Question: In my application i want load the gif images in my view and also controls stop and continue animating.
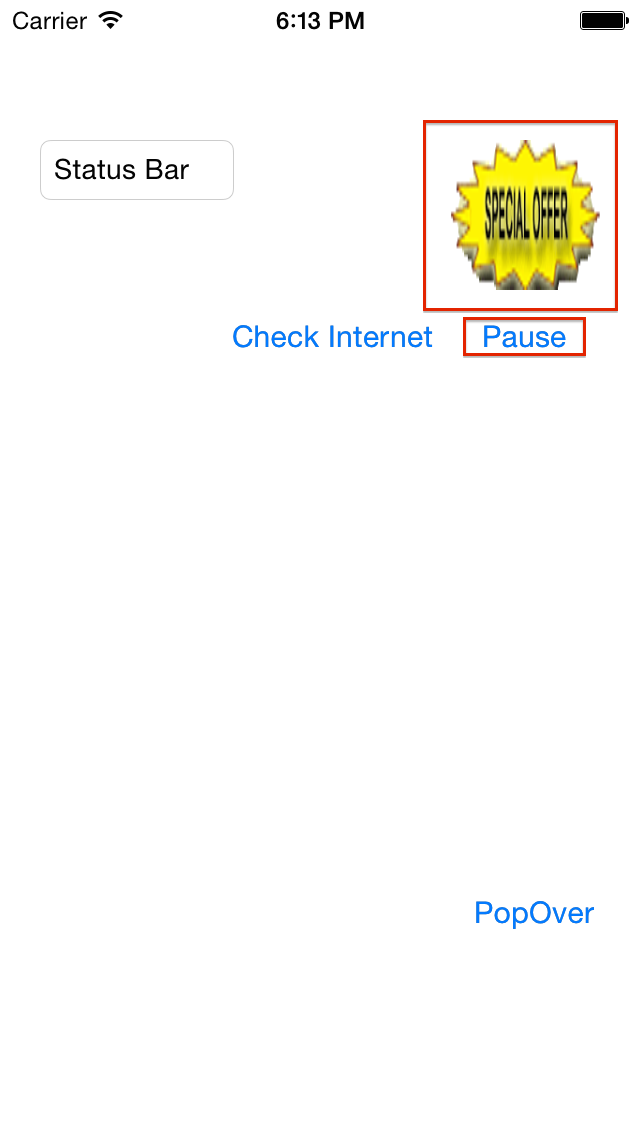
Answer: Kindly follow the below tutorial that may help you.
<URL>
Step 1:
'''
Download library from below url and add it on your project.
https://drive.google.com/folderview?id=0B5JC34Lt79ctamtOVTV6SHhzOVU&usp=sharing
'''
Step 2:
'''
Import the file on your "viewController.h" like below.
//gifImage//
#import "SCGIFImageView.h"
//gifImage//
'''
Step 3:
'''
Create object like given below on your "viewController.h".
//gifImage//
IBOutlet SCGIFImageView* _gifImageView;
IBOutlet UIButton* _button;
//gifImage//
'''
Step 4:
'''
Create ibaction on your "viewController".
//gifImage//
- (IBAction)controlAnimate:(id)sender;
//gifImage//
'''
Step 5:
'''
Add the following code were you want to use gif image
//gifImage//
//load url gif image
NSURL *imageURL = [NSURL URLWithString:@"http://google.co.in/anim.gif"];
NSData *imageData = [NSData dataWithContentsOfURL:imageURL];
/*
//load local gif image
NSString* filePath = [[NSBundle mainBundle] pathForResource:@"1.gif" ofType:nil];
NSData* imageData = [NSData dataWithContentsOfFile:filePath];
*/
_gifImageView = [[SCGIFImageView alloc] initWithFrame:CGRectMake(225, 70, 75, 75)] ;
[_gifImageView setData:imageData];
[self.view addSubview:_gifImageView];
//gifImage//
'''
Step 6:
'''
Add the following code for stop/start animating
//gifImage//
- (IBAction)controlAnimate:(id)sender{
_gifImageView.animating = !_gifImageView.animating;
if (_gifImageView.animating) {
[_button setTitle:@"Pause" forState:UIControlStateNormal];
} else {
[_button setTitle:@"Continue" forState:UIControlStateNormal];
}
}
//gifImage//
[1]: https://drive.google.com/folderview?id=0B5JC34Lt79ctamtOVTV6SHhzOVU&usp=sharing
'''